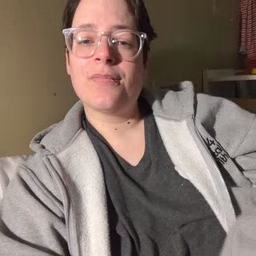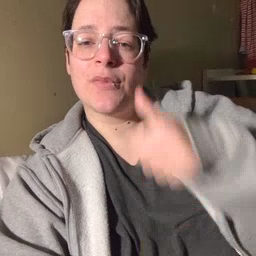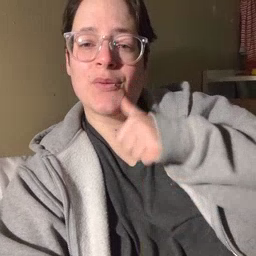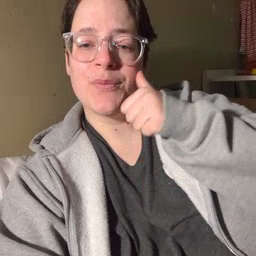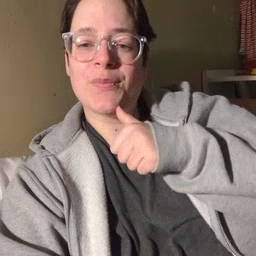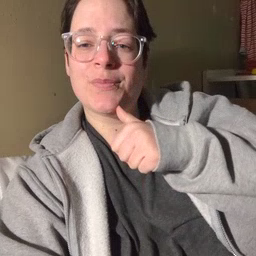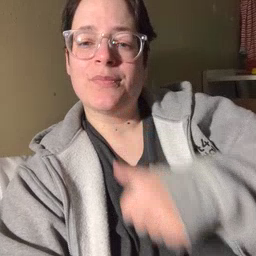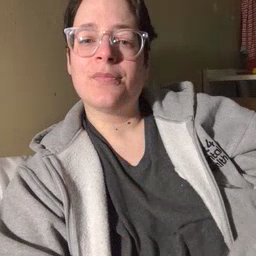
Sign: girl